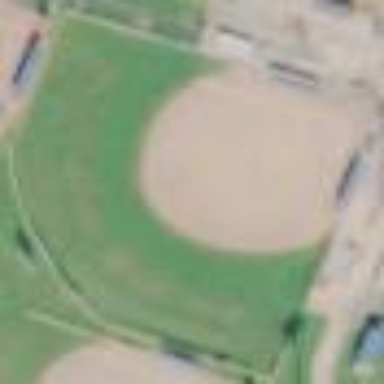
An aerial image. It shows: Baseball pitch for leisure land.